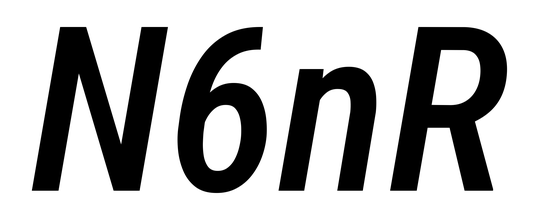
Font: Roboto-Italic_Condensed_Medium_Italic